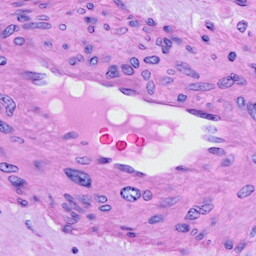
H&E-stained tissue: Cervix